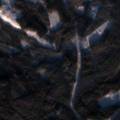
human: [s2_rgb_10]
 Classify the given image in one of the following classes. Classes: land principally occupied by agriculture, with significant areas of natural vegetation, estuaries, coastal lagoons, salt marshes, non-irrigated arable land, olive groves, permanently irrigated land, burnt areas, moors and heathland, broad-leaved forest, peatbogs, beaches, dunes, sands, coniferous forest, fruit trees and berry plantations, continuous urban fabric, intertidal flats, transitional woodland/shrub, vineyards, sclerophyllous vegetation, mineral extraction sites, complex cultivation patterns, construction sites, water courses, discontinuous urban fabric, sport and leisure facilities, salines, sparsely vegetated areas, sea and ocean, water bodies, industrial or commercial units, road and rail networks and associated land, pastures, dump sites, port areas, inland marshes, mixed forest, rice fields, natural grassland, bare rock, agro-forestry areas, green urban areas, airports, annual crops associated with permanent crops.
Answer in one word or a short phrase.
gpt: coniferous forest, mixed forest, transitional woodland/shrub